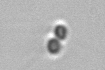
Label: Chaetoceros